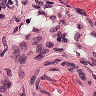
Metastatic tissue present: no